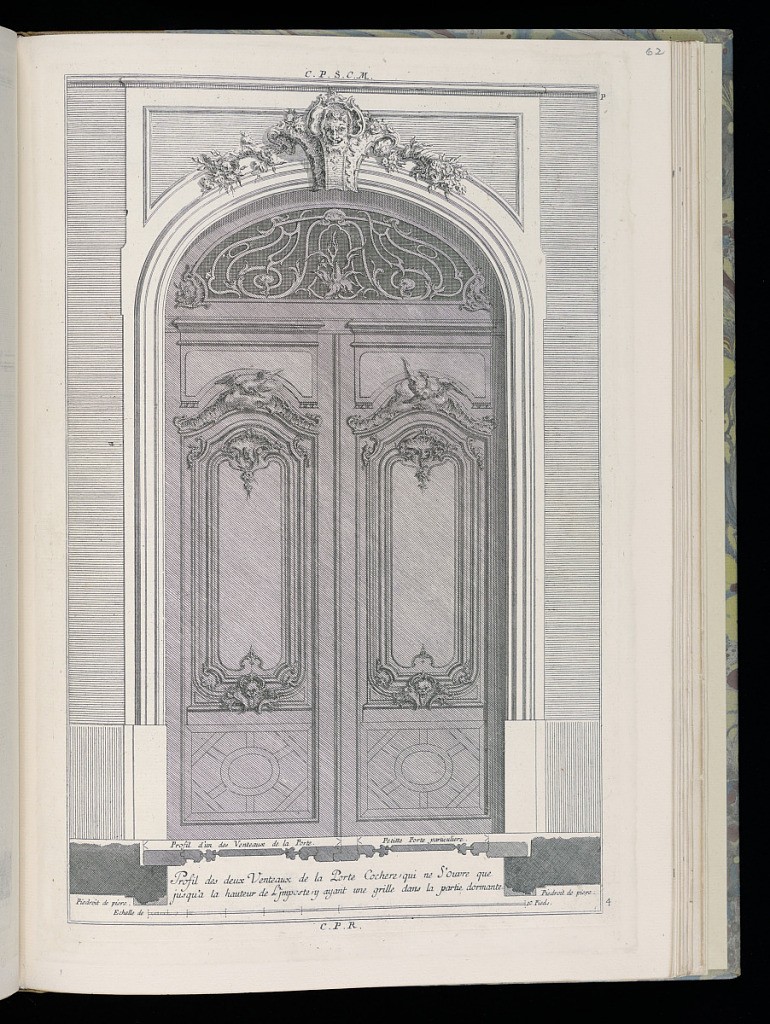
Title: Profil de deux Venteaux de la porte Cochere
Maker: François de Cuvilliés the Elder, Belgian, 1695 - 1768
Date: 18th century
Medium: Engraving on paper
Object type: Bound print
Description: Design for a carriage door (double door). Each door decorated with panels topped by flying birds, a geometric design at bottom. In the arched overdoor above the transom, scrolling vines form a grille with a flower at lower center. A mask above. Scale at bottom center.